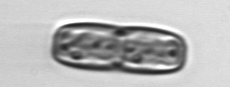
Label: Ephemera